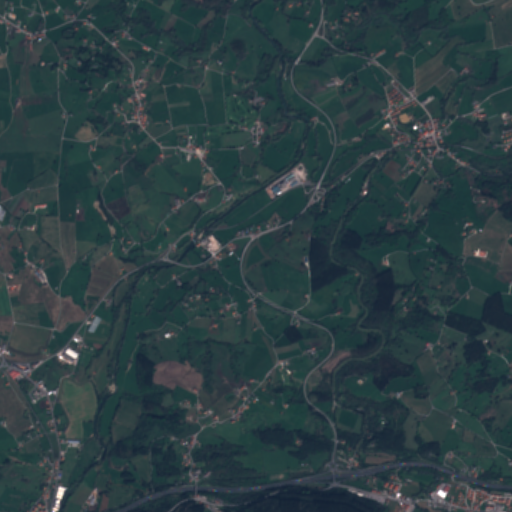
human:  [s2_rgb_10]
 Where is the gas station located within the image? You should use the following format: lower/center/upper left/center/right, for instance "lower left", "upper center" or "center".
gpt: The gas station is located in the lower right of the image.
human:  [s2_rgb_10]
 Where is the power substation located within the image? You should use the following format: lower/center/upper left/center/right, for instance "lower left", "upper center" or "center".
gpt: The power substation is located in the lower center of the image.
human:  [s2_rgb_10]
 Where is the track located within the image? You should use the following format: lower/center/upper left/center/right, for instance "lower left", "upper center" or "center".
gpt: The track is located in the lower center of the image.
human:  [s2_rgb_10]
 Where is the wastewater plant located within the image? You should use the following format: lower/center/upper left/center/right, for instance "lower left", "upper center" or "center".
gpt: The wastewater plant is located in the center left of the image.
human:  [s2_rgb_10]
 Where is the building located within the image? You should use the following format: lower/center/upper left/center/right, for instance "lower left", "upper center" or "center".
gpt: There is no building in the image.